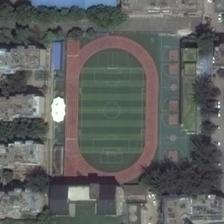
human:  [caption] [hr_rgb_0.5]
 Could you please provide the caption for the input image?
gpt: a playground is surrounded by many trees and buildings .

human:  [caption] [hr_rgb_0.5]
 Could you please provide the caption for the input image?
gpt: a playground with two basketball fields next to it is surrounded by many green trees and many buildings .

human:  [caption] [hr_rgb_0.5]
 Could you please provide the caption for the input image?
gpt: some buildings and trees are around a playground and two basketball fields .

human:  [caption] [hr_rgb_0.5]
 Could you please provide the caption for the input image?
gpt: one side of the football field is a white podium, the other side is a few basketball courts .

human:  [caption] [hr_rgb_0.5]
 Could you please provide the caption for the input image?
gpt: a playground is surrounded by many trees and buildings .